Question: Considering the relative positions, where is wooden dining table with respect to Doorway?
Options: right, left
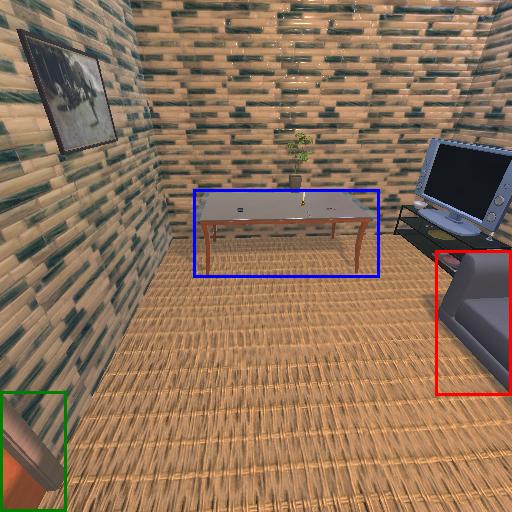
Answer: right